Question: So sample code:
'''
<xsl:attribute-set name="topTableInfo">
<xsl:attribute name="font-size">10pt</xsl:attribute>
<xsl:attribute name="font-family">Helvetica</xsl:attribute>
<xsl:attribute name="font-weight">bold</xsl:attribute>
</xsl:attribute-set>
<fo:table>
<fo:table-column column-width="25mm"/>
<fo:table-column column-width="50mm"/>
<fo:table-body>
<fo:table-row>
<fo:table-cell xsl:use-attribute-sets="topTableInfo">
<fo:block margin-bottom="0.2cm" >
<xsl:value-of select="x/y"/> - <xsl:value-of select="x/z"/>
</fo:block>
</fo:table>
'''
My issue is here:
'''
<xsl:value-of select="x/y"/> - <xsl:value-of select="x/z"/>
'''
I want this text to occupy in this block. The text maybe 1 row or 2 row but should not exceed 3 rows. How can I do this?
x/y is generated dynamically by some input from the user.

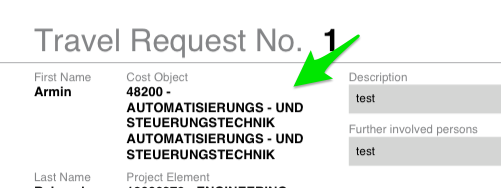
Answer: Based on the new comment below, the only way I can think of that works with all formatters would be to estimate the number of characters that would land you in the third line. You can be approximate, like I would choose an average amount of content and count the number of characters to place you in the middle of the third line.
Then, implement in your XSL an if to add those attributes like this:
'''
<xsl:if test="string-length($lengthofstring) > ##">
<xsl:attribute name="height">40pt</xsl:attribute>
<xsl:attribute name="overflow">hidden</xsl:attribute>
</xsl:if>
'''
So anything that is three lines or greater would have the height and overflow, anything less than that would not have any and would only be the height of the content.
It's not totally generic but would do the job for known widths and font sizes of content.